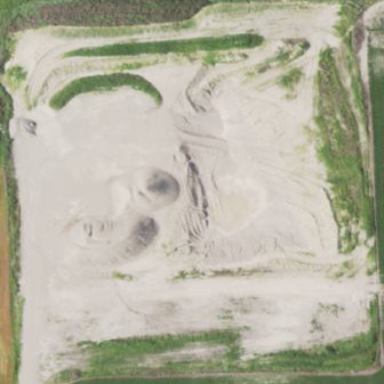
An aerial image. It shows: Quarry rich in sand and gravel resources.